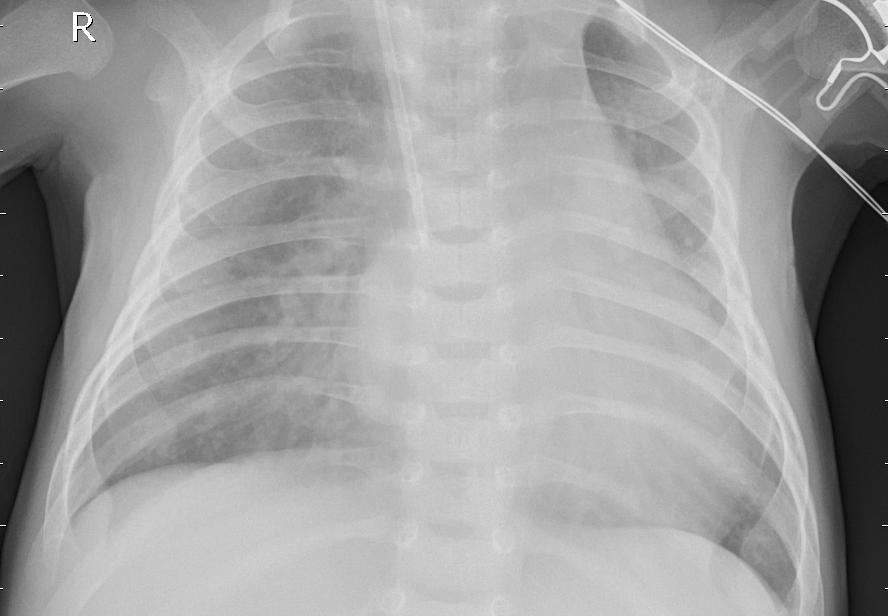
Diagnosis: PNEUMONIA